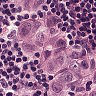
Metastatic tissue present: yes